Question: I created a simple page with a series of divs. In all of the modern browsers, it appears fine, but in Internet Explorer 6, it falls apart. I have no idea what is causing it to happen.
You can view the page here: <URL>
If you have IE6 installed, I included the Firebug Lite JS file on the page, so just click the firebug icon in the bottom right corner to inspect an element.
Here's a screenshot using Browserlab to view the page in Firefox and IE6: <URL>

The 3rd div named 'content'(With the Manager Email field) moves everything to the right forcing the next div to the next line. Also, none of the row div's reach all the way across as they should(see <URL>
I did some research and have found that there is some problems in IE6 using floats which I use here, but I'm not sure how to fix it.
Why does my page not display correctly in Internet Explorer 6? And better yet, how can I fix it? :)
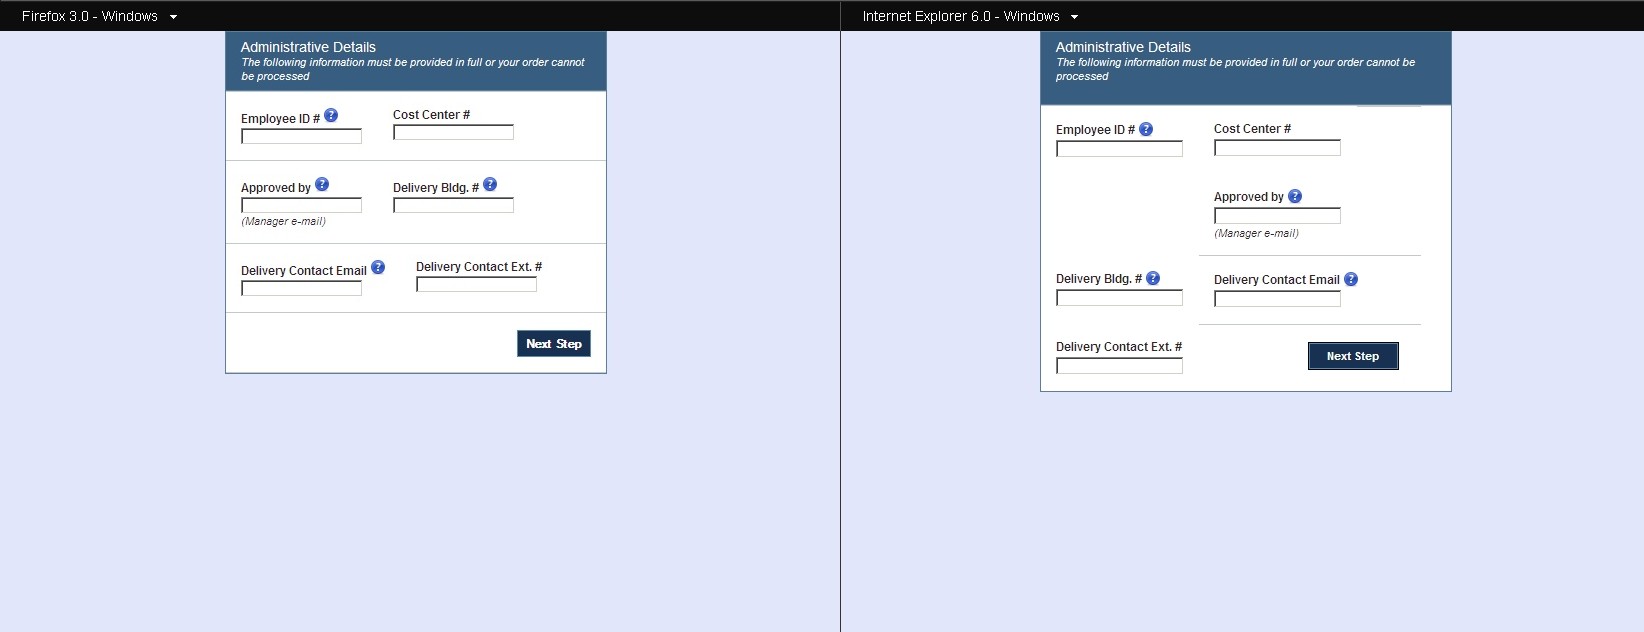
Answer: It looks like the third div isn't clearing the float properly. Perhaps give each of the 'row' divs the style 'clear: both'